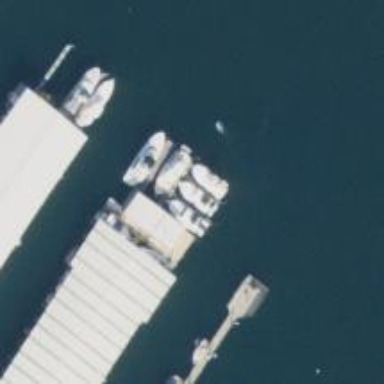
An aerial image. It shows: Man-made pier.